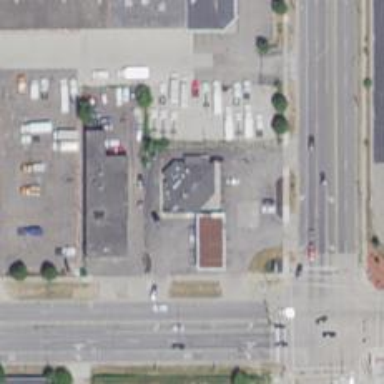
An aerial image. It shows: Convenience shop.